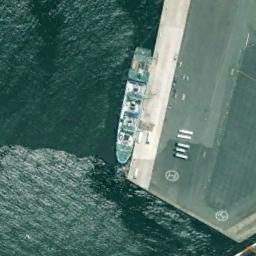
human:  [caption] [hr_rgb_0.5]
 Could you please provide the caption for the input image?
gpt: A white-green ship docked by the dock .

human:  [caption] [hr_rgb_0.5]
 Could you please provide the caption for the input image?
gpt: The cargo ship is docked at the dock and the water is blue .

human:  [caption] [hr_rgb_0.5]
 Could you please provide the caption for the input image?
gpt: There is a ship in the green water on the shore .

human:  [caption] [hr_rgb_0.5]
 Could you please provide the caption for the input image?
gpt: There is a ship in the harbor .

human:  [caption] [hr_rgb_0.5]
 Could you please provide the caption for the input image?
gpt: The ship is at the harbor .